九年级 · 解析几何
如图，抛物线 $y=-x^{2}+4 x$ 上有一点 $B(1,3)$, 点 $B$ 与点 $C$ 关于抛物线的对称轴对称. 过点 $B$ 作直线 $B H \perp x$ 轴, 交 $x$ 轴于点 $H$. 点 $M$ 在直线 $B H$ 上运动, 点 $N$ 在 $x$ 轴正半轴上运动, 以 $C, M, N$ 为顶点的三角形为等腰直角三角形时, 点 $N$ 的坐标为 . $\qquad$

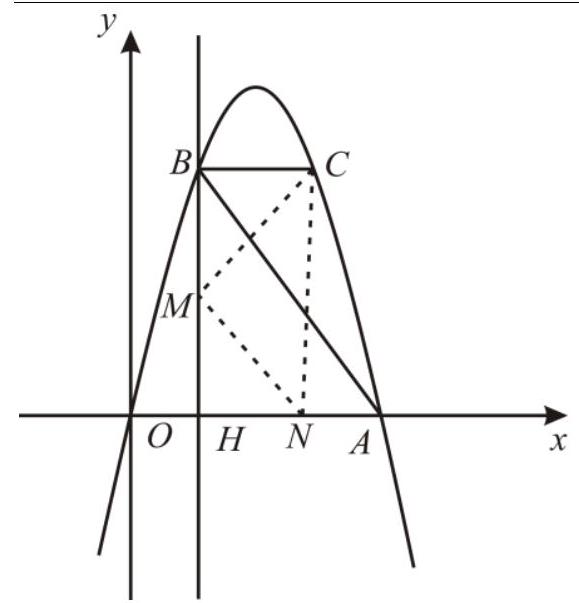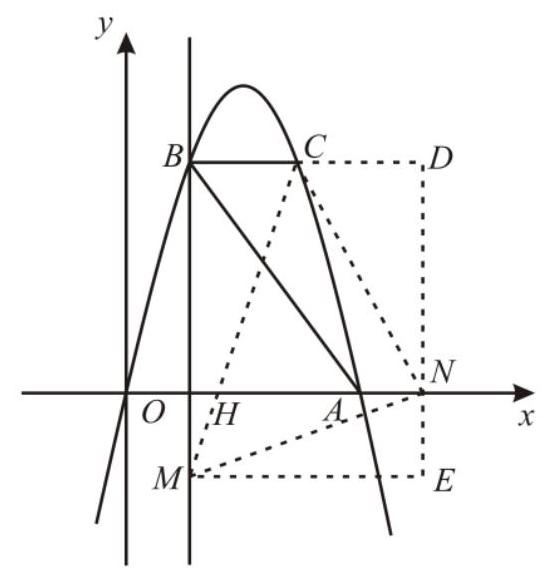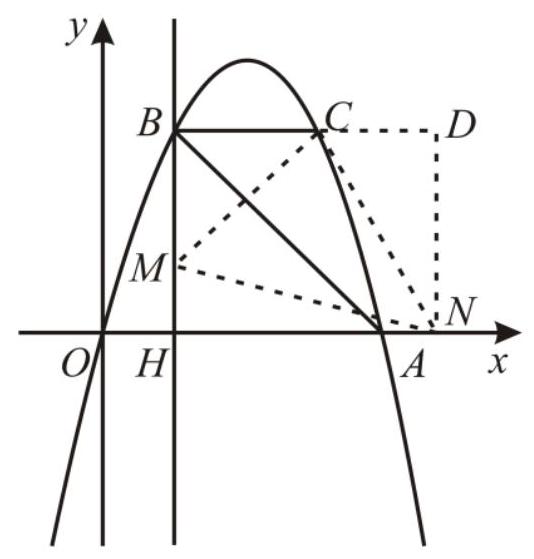
答案:  (2，0）或（4，0）

解析: 作辅助线构造一线三垂直模型, 利用全等的性质即可确定点 $N$ 的坐标.

【详解】解: $\because y=-x^{2}+4 x=-(x-2)^{2}+4$,

$\therefore$ 抛物线对称轴为直线 $x=2$,

$\because$ 点 $C$ 和点 $B$ 关于对称轴对称, 点 $B$ 的坐标为 $(1,3)$,

$\therefore C(3,3)$,

以点 $C 、 M 、 N$ 为顶点的三角形为等腰直角三角形时, 分三类情况讨论:

(1)以点 $M$ 为直角顶点且 $M$ 在 $x$ 轴上方时, 如图,

$\because \angle B M C+\angle H M N=90^{\circ}, \quad \angle H N M+\angle H M N=90^{\circ}$,

$\therefore \angle B M C=\angle H N M$.

在 $\triangle C B M$ 和 $\triangle M H N$ 中,

$\left\{\begin{array}{c}\angle B M C=\angle H N M \\ \angle C B M=\angle M H N, \\ C M=M N\end{array}\right.$

$\therefore \triangle C B M \cong \triangle M H N(A A S)$,

$\therefore B C=M H=2, \quad B M=H N=3-2=1$,

$\therefore N(2,0)$;

(2)以点 $N$ 为直角顶点且 $N$ 在 $y$ 轴右侧时, 如图, 过点 $N$ 作 $y$ 轴的平行线, 交 $B C$ 于点 $D$, 过点 $M$ 作 $x$ 轴的平行线, 交 $D N$ 的延长线于点 $E$,

同(1)可证 $M E=D N=N H=3$,

$\therefore O N=1+3=4$,

$\therefore N(4,0)$;

(3)以 $C$ 为直角顶点时, 过点 $N$ 作 $N D \perp B C$, 交 $B C$ 的延长线于点 $D$,

同(1)可证 $D N=B C=2$,

$\because D N=B H=3$,

$\therefore$ 此种情况不成立, 不能构成等腰直角三角形;

综上可知当 $\triangle C M N$ 为等腰直角三角形时 $N$ 点坐标为 $(2 ， 0 ）$ 或 $(4,0)$.

故答案为: $(2,0)$ 或 $(4,0)$.

【点睛】本题主要考查二次函数的应用, 等腰直角三角形的性质, 全等三角形的判定与性质等知识, 关键是要会用待定系数法求拋物线的解析式, 熟练掌握等腰直角三角形的性质.